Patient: sex F, age 76
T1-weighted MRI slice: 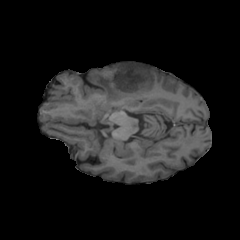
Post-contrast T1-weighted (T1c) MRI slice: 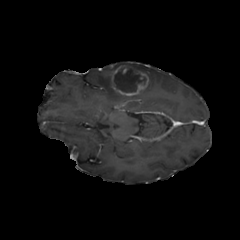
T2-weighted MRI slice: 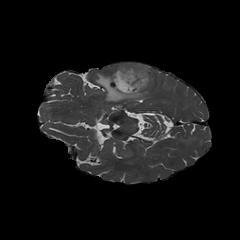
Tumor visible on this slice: yes
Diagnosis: Glioblastoma, IDH-wildtype
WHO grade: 4